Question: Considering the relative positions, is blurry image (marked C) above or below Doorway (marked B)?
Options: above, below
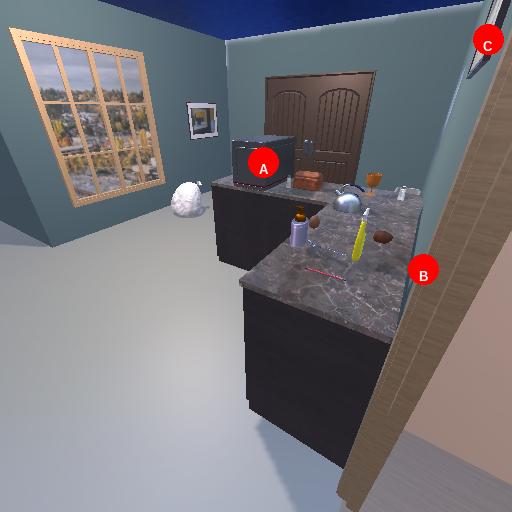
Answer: above